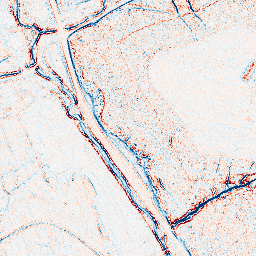
Category: edge_preserving
Decomposition family: bilateral
Decomposition parameters: d: 5
sigma_color: 150
sigma_space: 100
Upsampling method: edge_directed
Upsampling parameters: scale: 4
Upsampling scale: 4